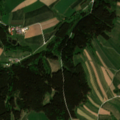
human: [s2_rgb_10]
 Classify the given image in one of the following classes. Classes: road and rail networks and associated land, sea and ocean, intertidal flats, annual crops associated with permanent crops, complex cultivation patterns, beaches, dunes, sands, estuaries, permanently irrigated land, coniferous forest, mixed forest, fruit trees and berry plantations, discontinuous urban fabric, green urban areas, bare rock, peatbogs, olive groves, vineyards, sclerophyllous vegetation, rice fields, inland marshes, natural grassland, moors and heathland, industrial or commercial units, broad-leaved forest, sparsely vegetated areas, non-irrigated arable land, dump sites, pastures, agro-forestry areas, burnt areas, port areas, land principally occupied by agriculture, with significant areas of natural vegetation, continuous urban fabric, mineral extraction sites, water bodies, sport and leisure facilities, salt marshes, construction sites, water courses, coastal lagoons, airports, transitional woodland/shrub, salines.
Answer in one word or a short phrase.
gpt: non-irrigated arable land, land principally occupied by agriculture, with significant areas of natural vegetation, coniferous forest